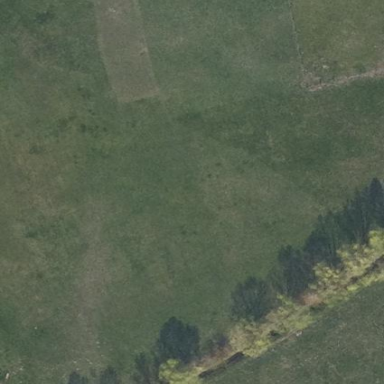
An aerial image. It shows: Beautiful meadow.